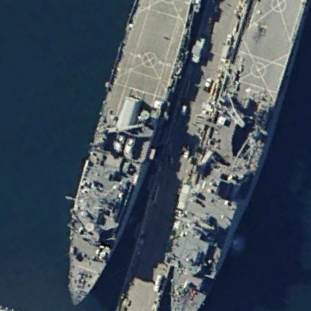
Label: combat